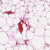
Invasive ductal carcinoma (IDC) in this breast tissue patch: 0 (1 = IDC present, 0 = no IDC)